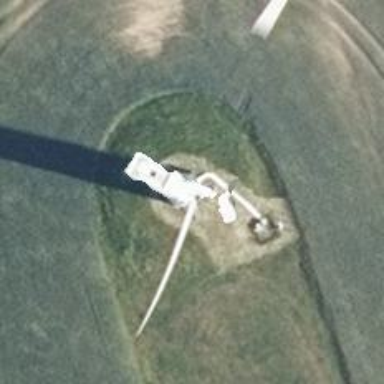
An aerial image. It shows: Vestas wind generator.